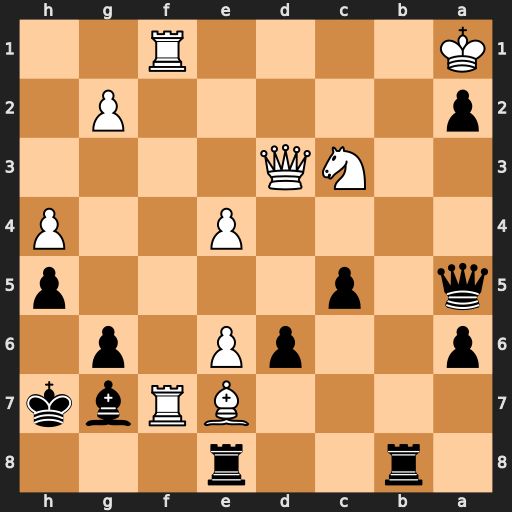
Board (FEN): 1r2r3/4BRbk/p2pP1p1/q1p4p/4P2P/2NQ4/p5P1/K4R2
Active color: b
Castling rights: -
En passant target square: -
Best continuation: Qa3 Rxg7+ Kh8 Qd2 Rb1+